Question: I'm having problems drawing a child node (exactly a circle) and want to draw it taking as center the center of the parent node. I've not reach to draw the shape into the parent texture area. I want to draw the circle as the vision range of the character.
Here an image as example :

I've made other question about node position like <URL>
Here is the code to draw the circle:
'''
+(SKShapeNode *) dibujarCirculo:(NSInteger) radio
{
CGRect box = CGRectMake(0.0f, 0.0f, radio, radio);
CGMutablePathRef path = CGPathCreateMutable();
CGPathAddEllipseInRect(path, NULL, box);
SKShapeNode *circle = [SKShapeNode node];
circle.path = path;
CGPathRelease(path);
circle.alpha = 0.5;
circle.fillColor = [SKColor greenColor];
circle.lineWidth = 0.0f;
return circle;
}
'''
And here the code to assign the circle to the parent node:
'''
-(void) dibujarCirculoVision
{
SKShapeNode *vision = [punto dibujarCirculo:krangoDisparoPistola];
vision.zPosition = 1;
vision.name = @"vision";
vision.alpha = 0.3f;
// vision.position = CGPointMake(-cobra.size.width-krangoDisparoPistola, -cobra.size.height-krangoDisparoPistola);
vision.position = CGPointMake(-0.5, -0.5);
[cobra addChild:vision];
}
'''
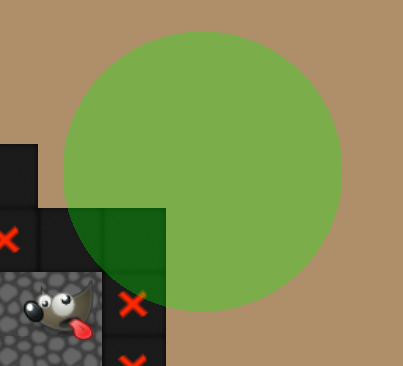
Answer: Instead of using the draw in rect try this to draw a circle:
'''
CGPathAddArc(path, NULL, circleCenter.x, circleCenter.y, radius, 0, M_PI*2, NO);
CGPathCloseSubpath(path);
'''